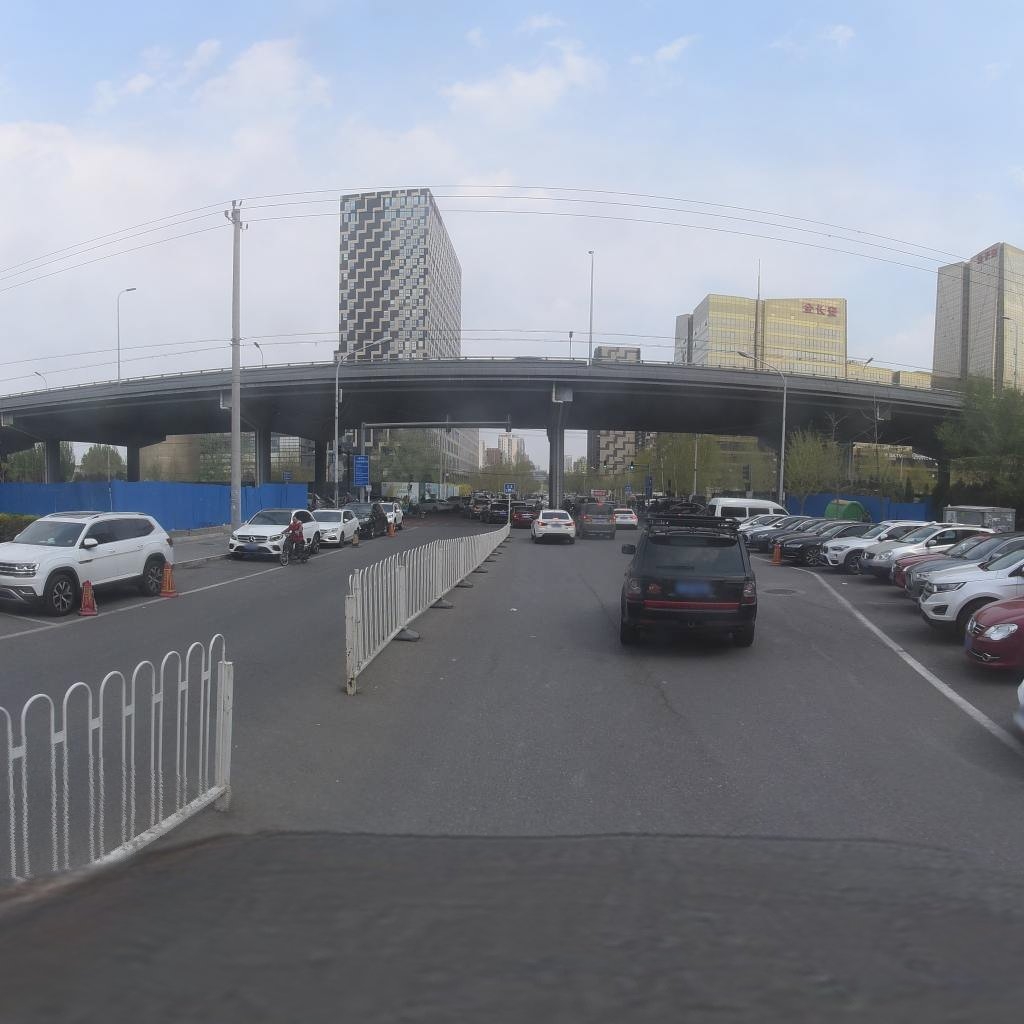
Region: Chaoyang
Road damage annotations: manhole cover, longitudinal crack, longitudinal crack, manhole cover